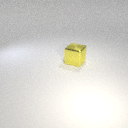
large yellow metal cube